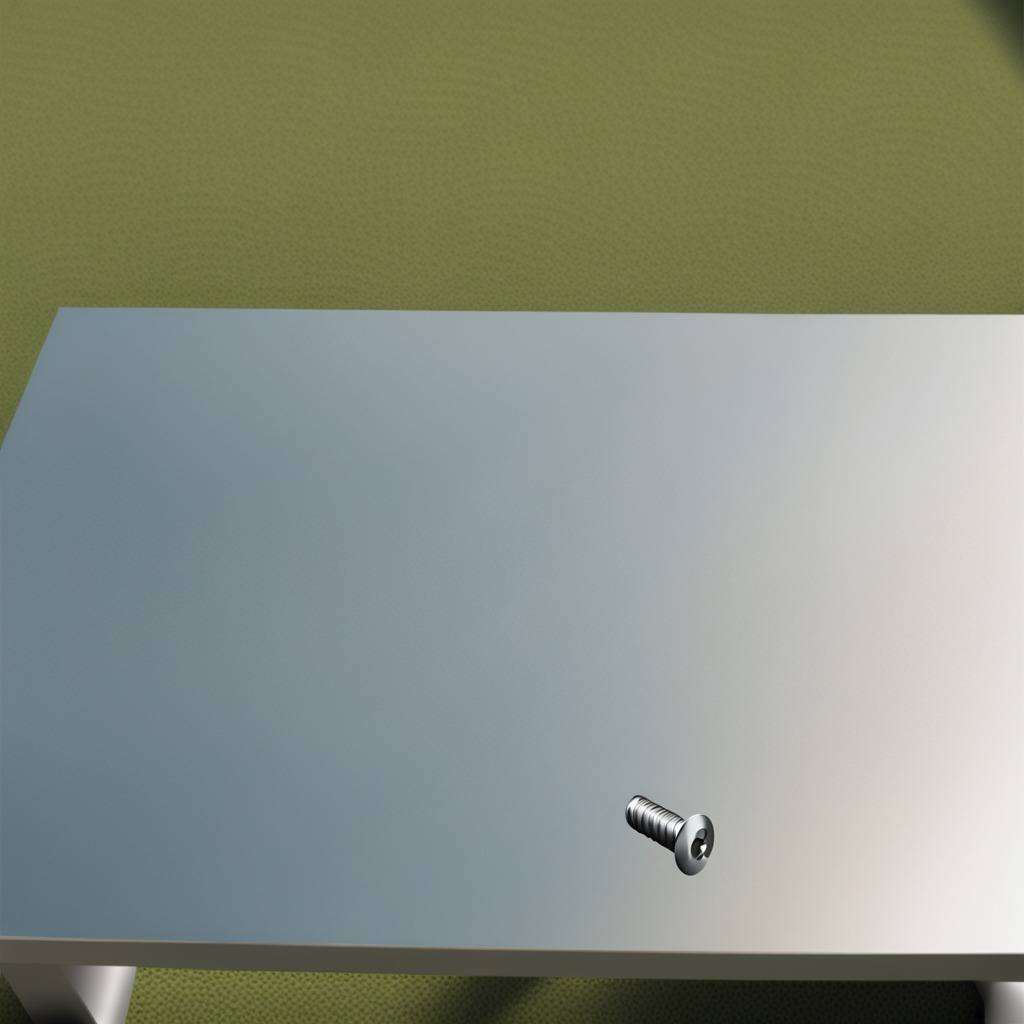
A metal screw lies on a clean utility table in a temporary outdoor tool station afternoon light present textured surface.